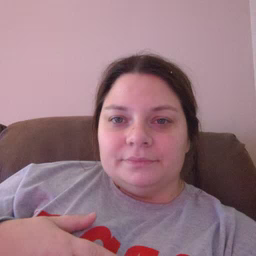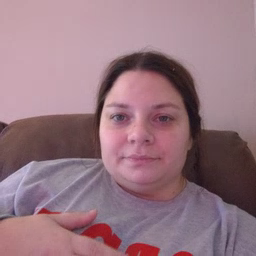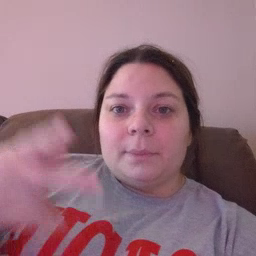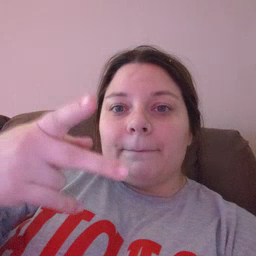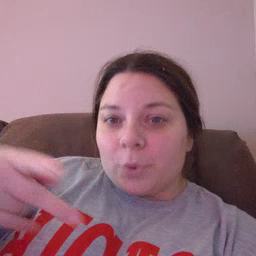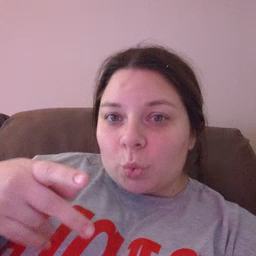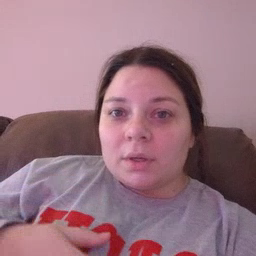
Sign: pool